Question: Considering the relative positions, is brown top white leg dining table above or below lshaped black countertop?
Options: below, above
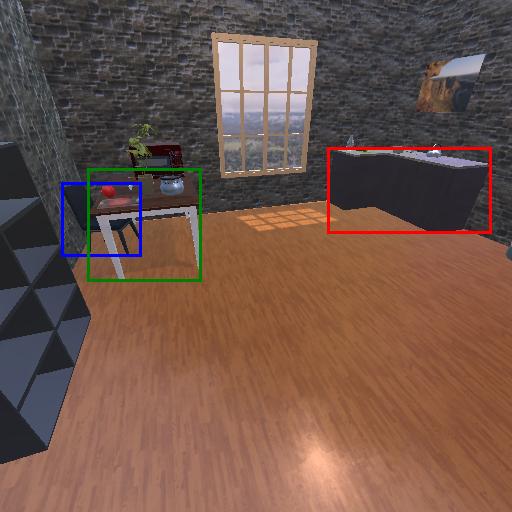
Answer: below